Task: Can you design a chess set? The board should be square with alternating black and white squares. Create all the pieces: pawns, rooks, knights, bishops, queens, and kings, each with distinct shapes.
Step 3305:
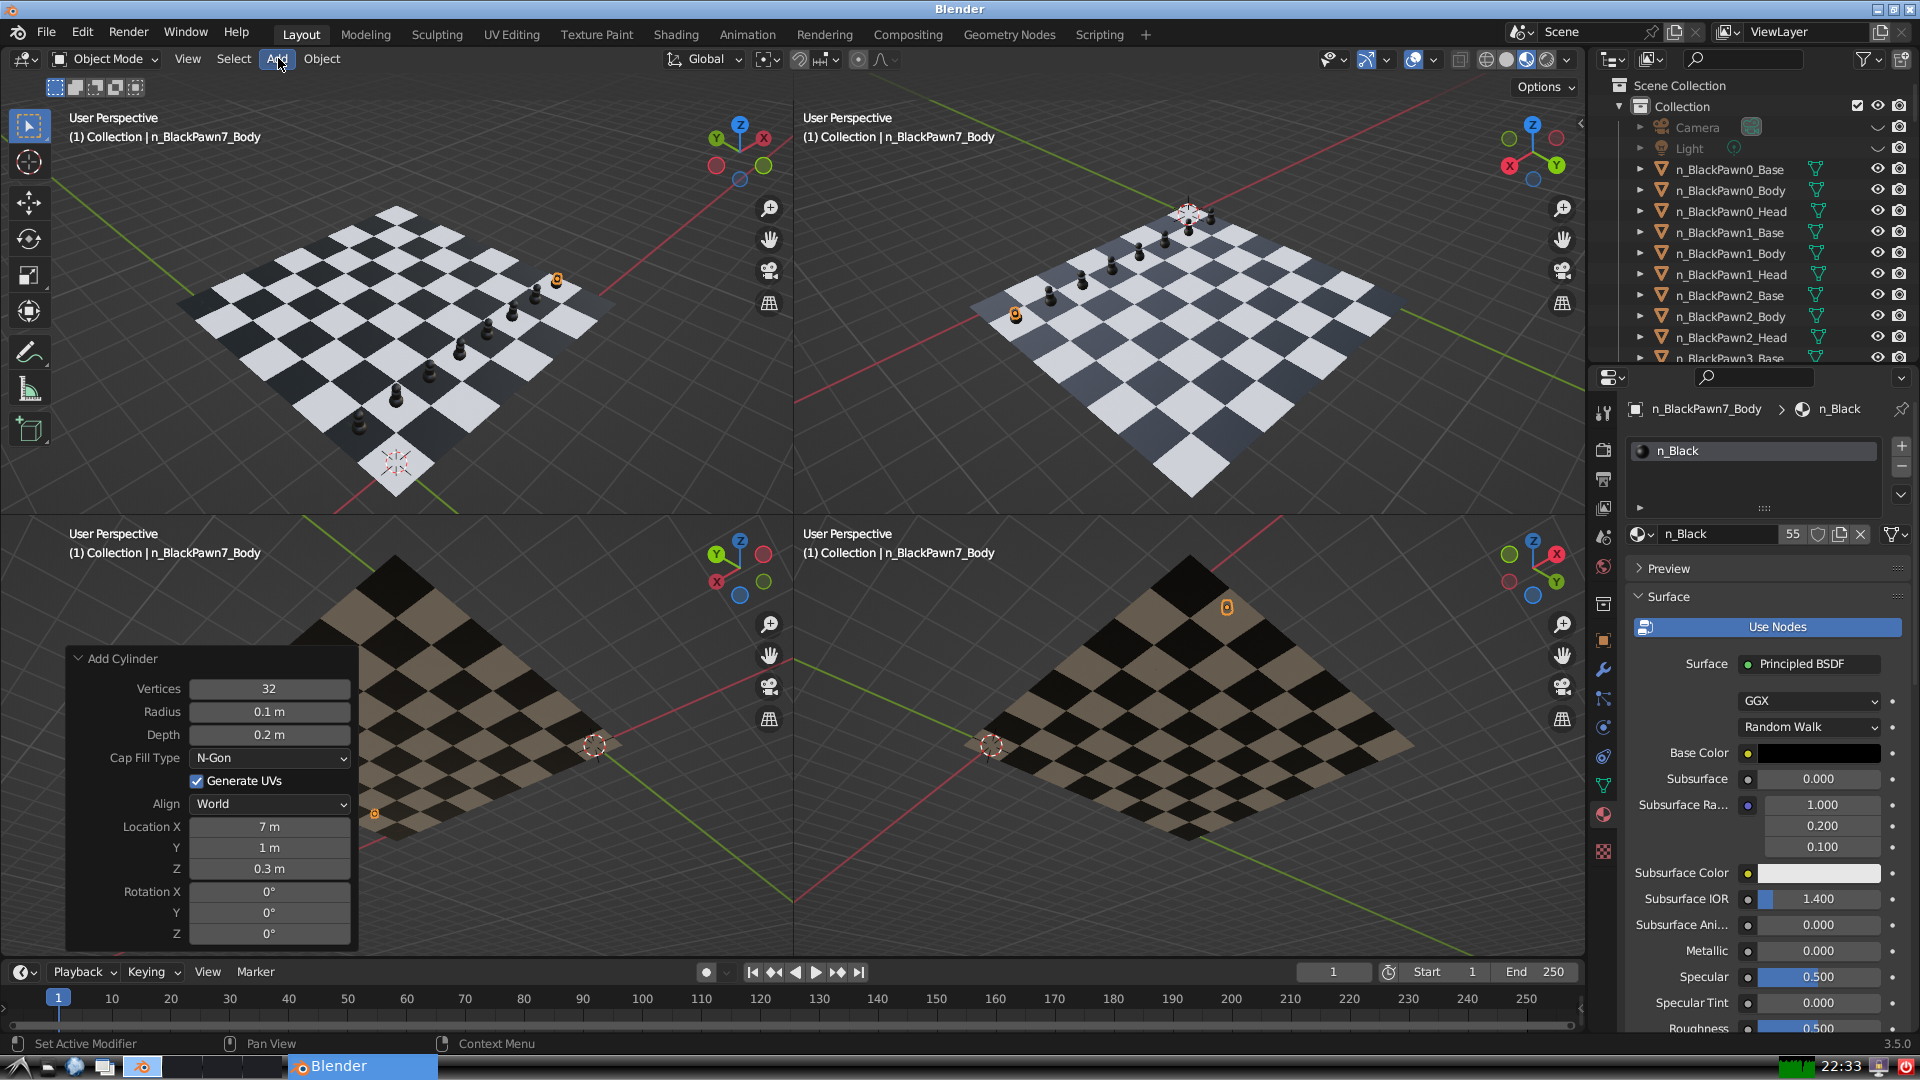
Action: click: no